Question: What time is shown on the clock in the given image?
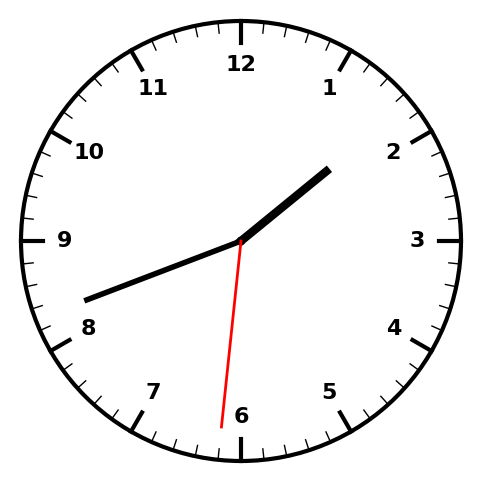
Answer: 01:41:31